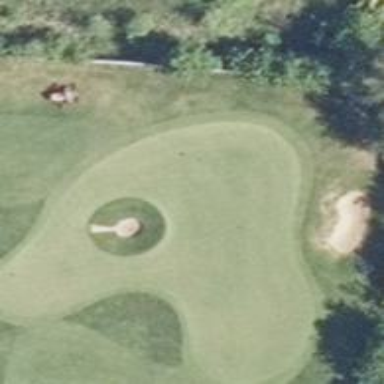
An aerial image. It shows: Golf green.